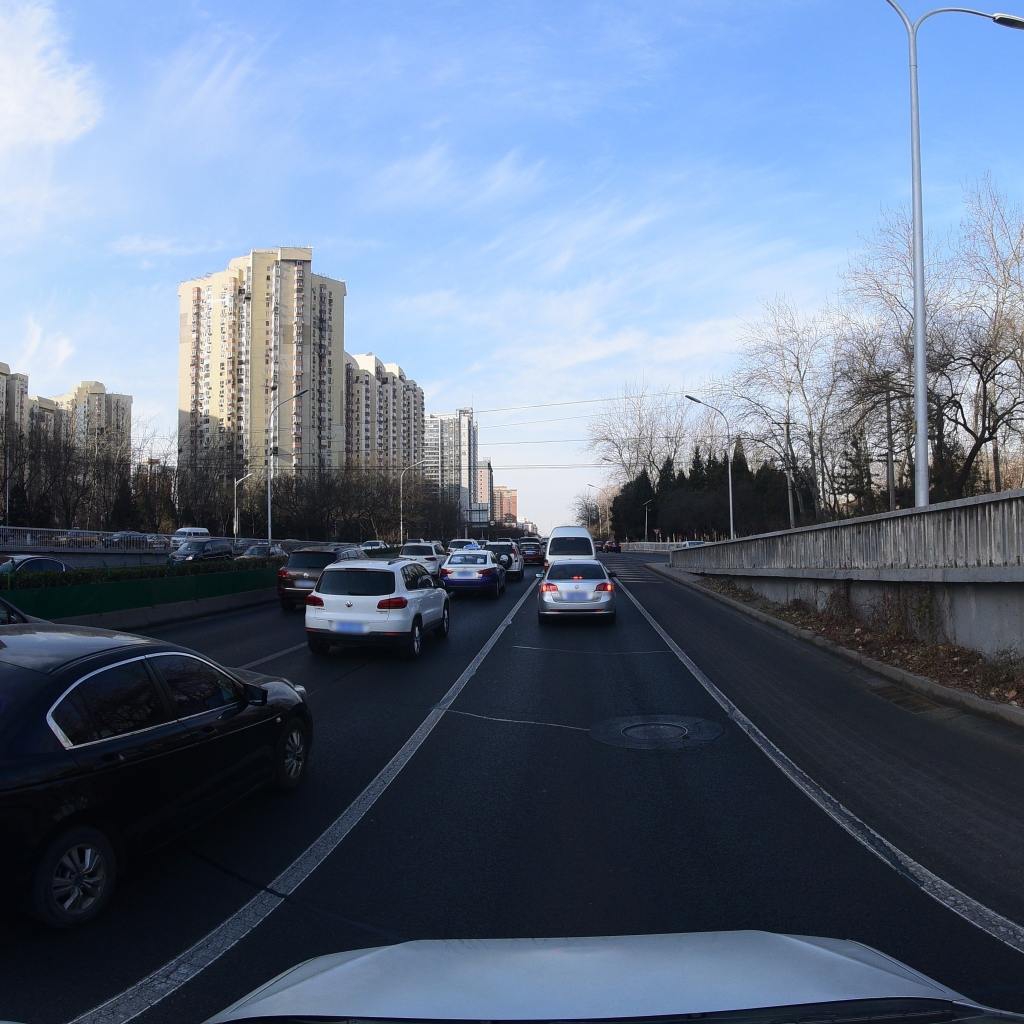
Region: Fengtai
Road damage annotations: longitudinal patch, transverse patch, transverse patch, transverse patch, manhole cover